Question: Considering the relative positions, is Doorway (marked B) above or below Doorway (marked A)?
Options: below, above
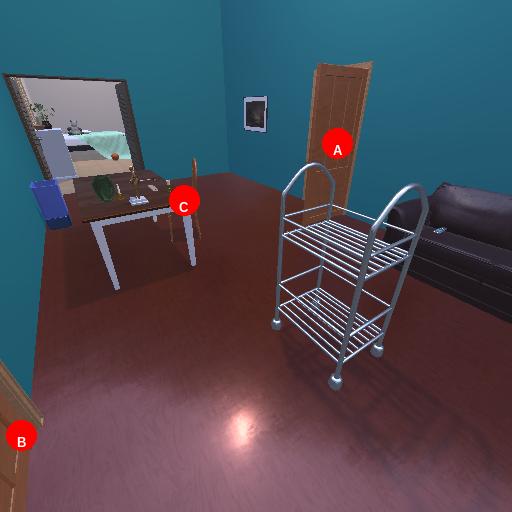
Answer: below